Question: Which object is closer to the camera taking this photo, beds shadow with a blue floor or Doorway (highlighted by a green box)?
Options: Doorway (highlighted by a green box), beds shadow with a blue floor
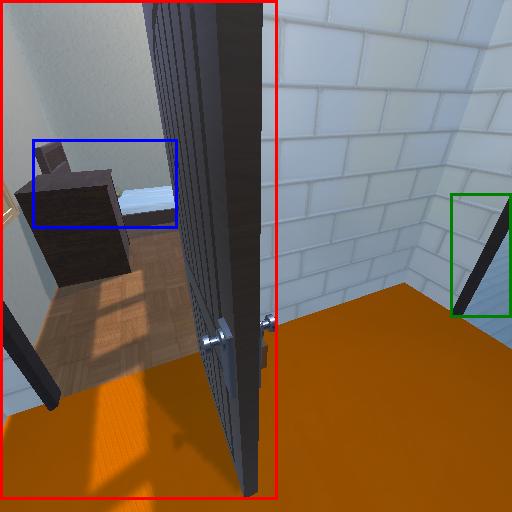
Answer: Doorway (highlighted by a green box)